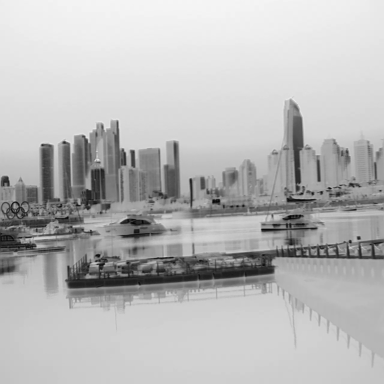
There are three canoes in the infrared image.